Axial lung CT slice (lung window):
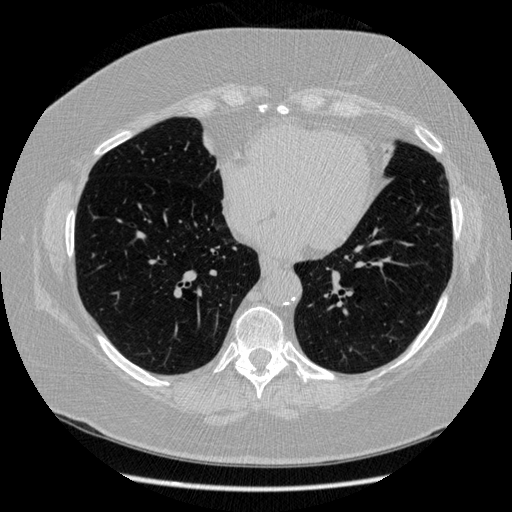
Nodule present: no